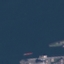
Land use / land cover: SeaLake